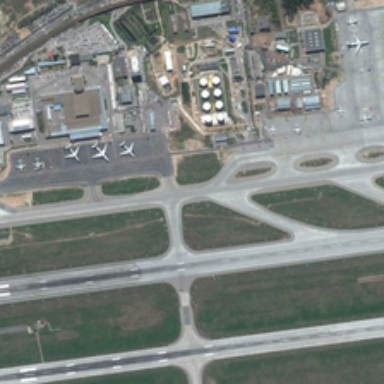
Some planes are in an airport .